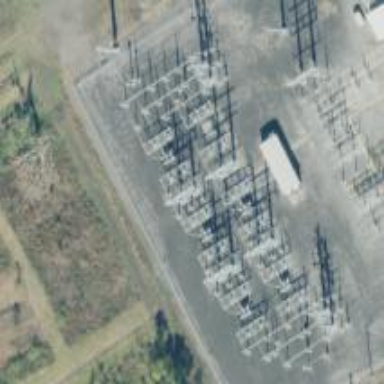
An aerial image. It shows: Switch for power supply.